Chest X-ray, AP view. Patient: 10 years old, sex F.
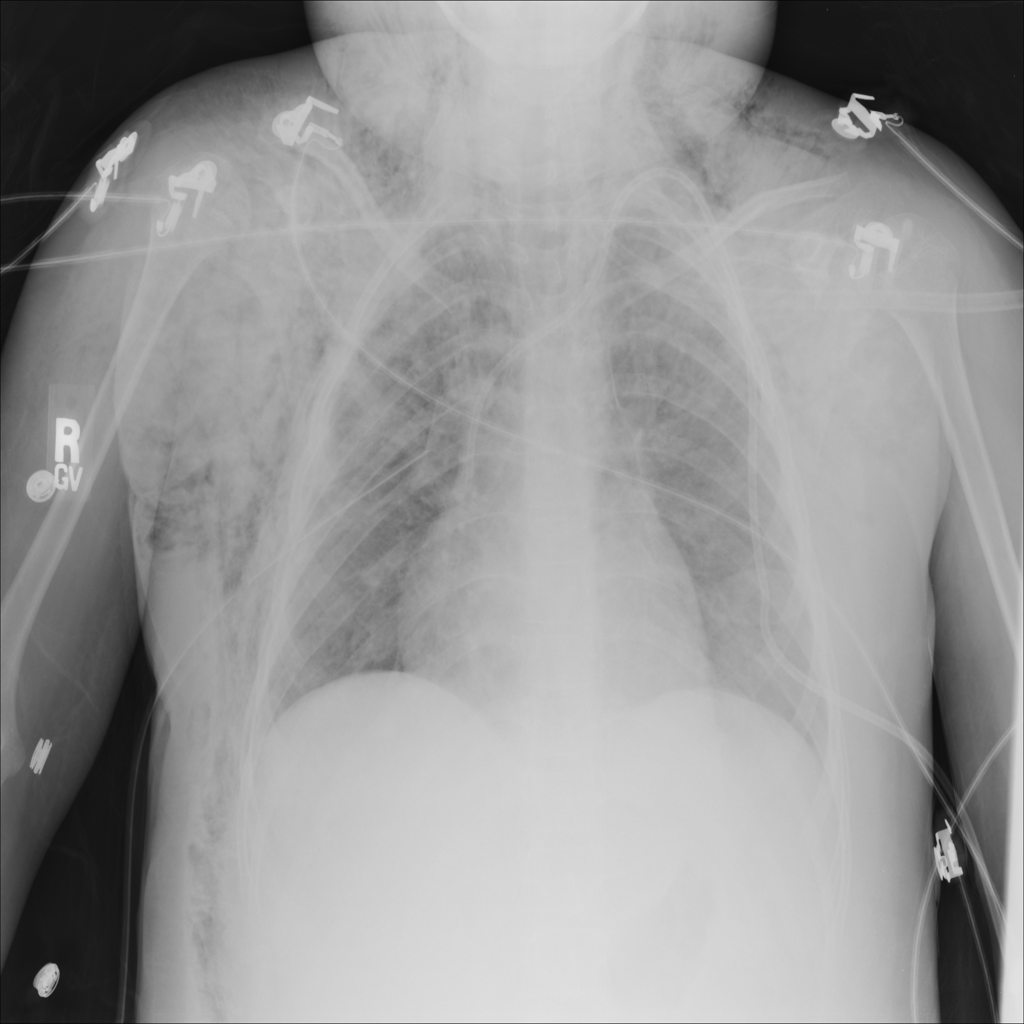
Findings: Emphysema